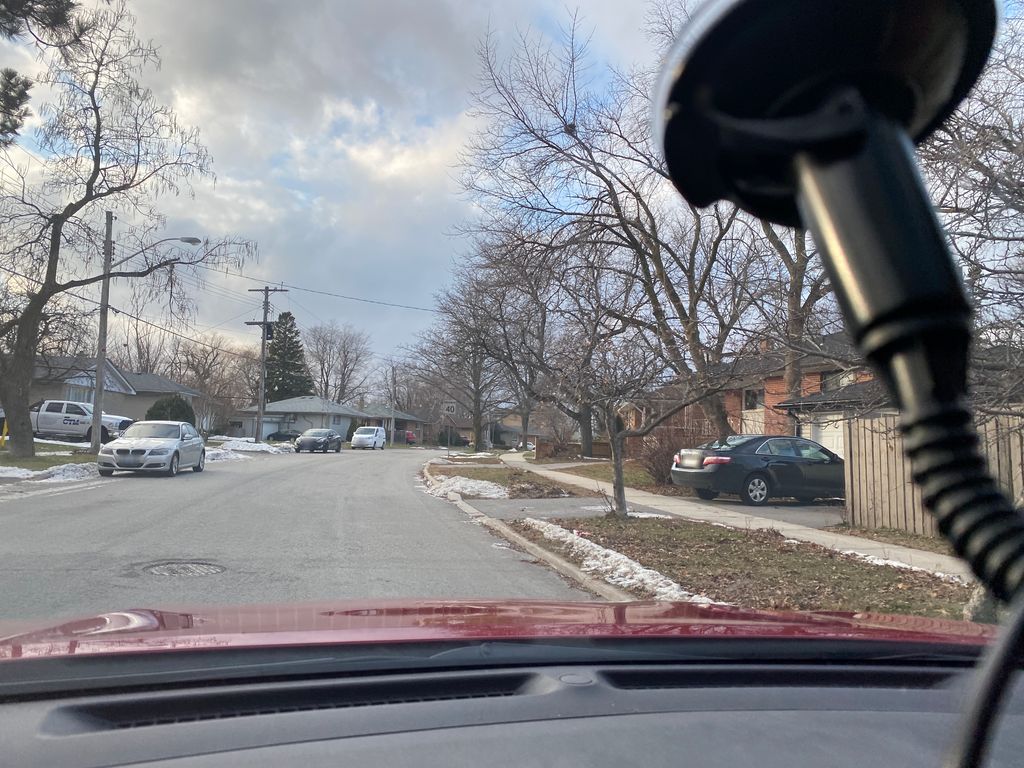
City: toronto